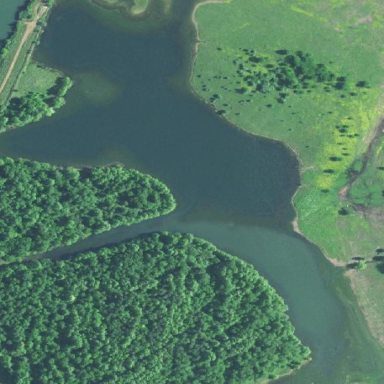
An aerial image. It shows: Pond surrounded by natural water.